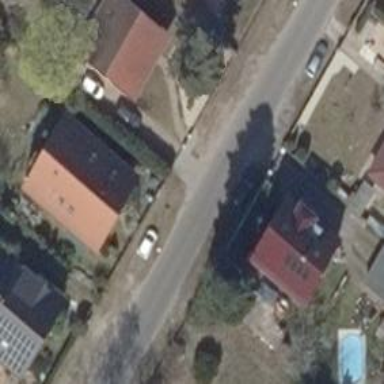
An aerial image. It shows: Footway along the road.